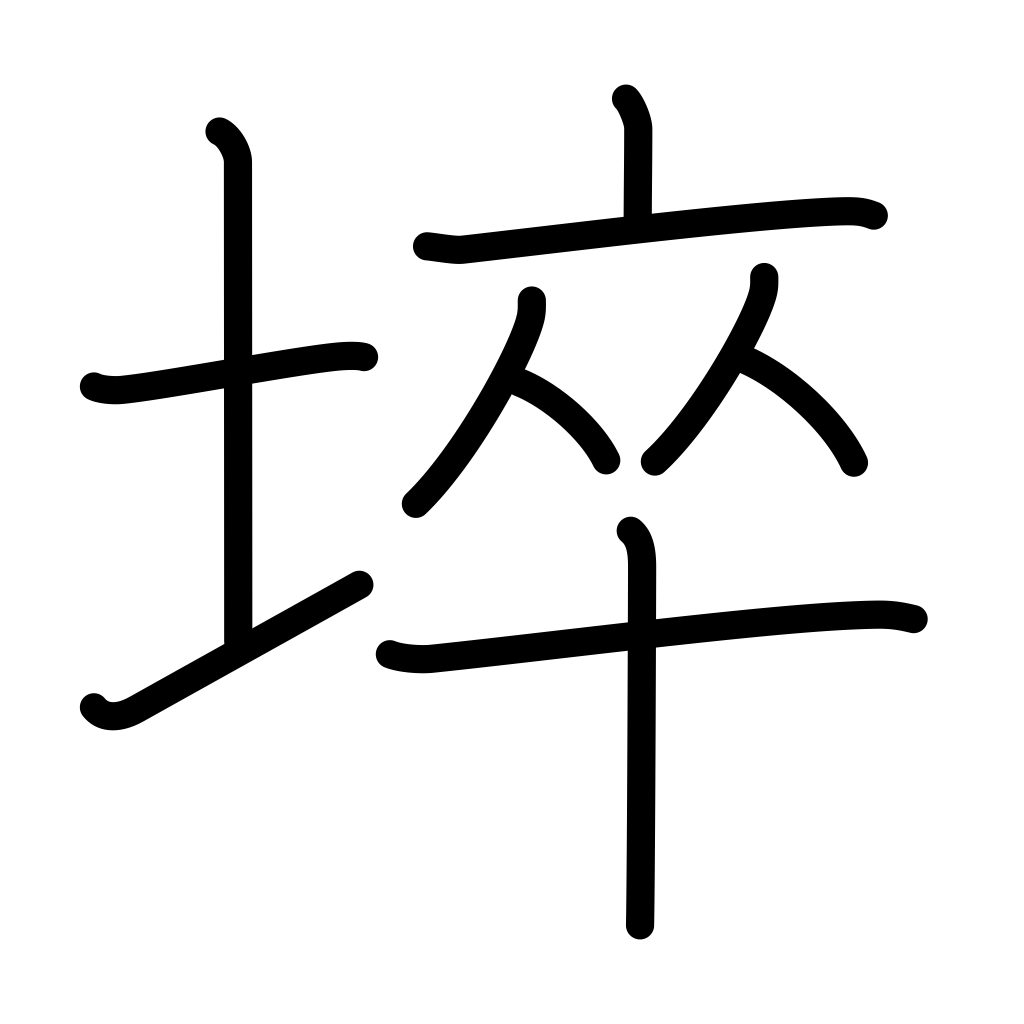
Meaning: barren land